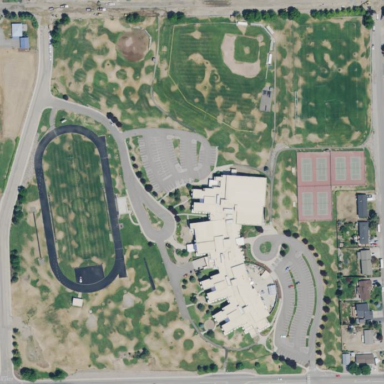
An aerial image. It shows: School.